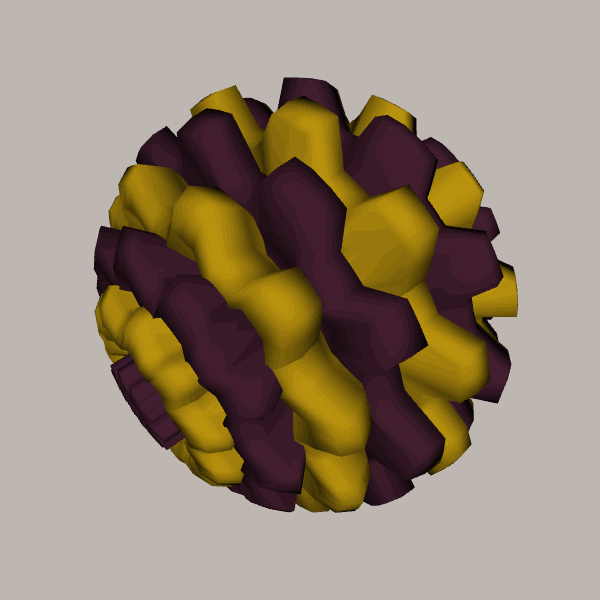
Background: light